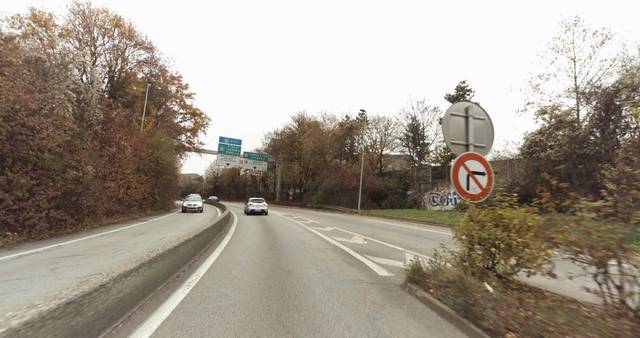
Region: France
Coordinates: 45.925, 6.127